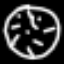
Label: clock